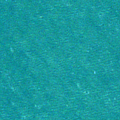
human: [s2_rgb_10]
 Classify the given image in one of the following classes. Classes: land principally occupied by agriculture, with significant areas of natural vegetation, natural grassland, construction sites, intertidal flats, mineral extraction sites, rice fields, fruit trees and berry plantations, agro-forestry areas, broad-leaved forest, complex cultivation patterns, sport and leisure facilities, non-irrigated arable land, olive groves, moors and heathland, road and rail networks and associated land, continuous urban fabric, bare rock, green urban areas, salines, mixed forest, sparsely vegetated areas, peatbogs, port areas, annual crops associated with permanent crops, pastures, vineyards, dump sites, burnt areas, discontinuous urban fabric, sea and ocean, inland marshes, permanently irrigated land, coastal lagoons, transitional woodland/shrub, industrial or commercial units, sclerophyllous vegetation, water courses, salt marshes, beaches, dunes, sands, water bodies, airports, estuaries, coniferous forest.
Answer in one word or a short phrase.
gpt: sea and ocean